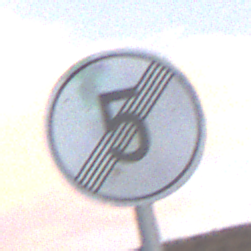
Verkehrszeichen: EndeGeschwindigkeit5
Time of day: SunriseSunset
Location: Outdoor (RoadRail)
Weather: PartlyCloudy
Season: NotSpecified
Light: Natural